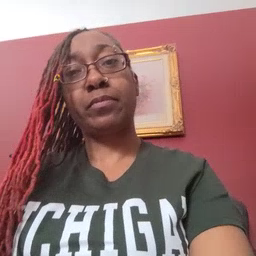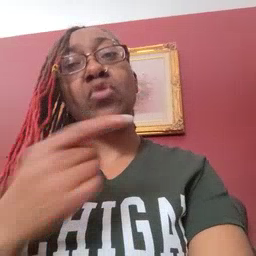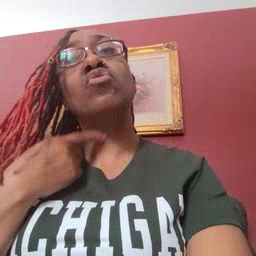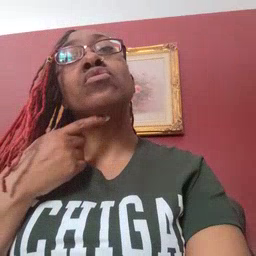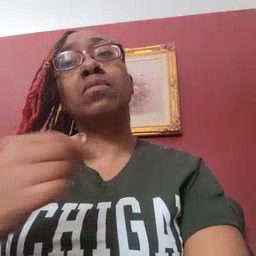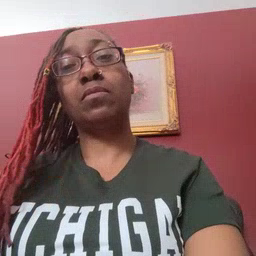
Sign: thirsty